Question: I try to display in my app simple 'UIView' by clicking on a 'UIBarButton'. I want to display it from the bottom of the screen with an animation like the one in in Evernote app.
Which class should I use? If anyone has seen simple tutorial, please share it with me.
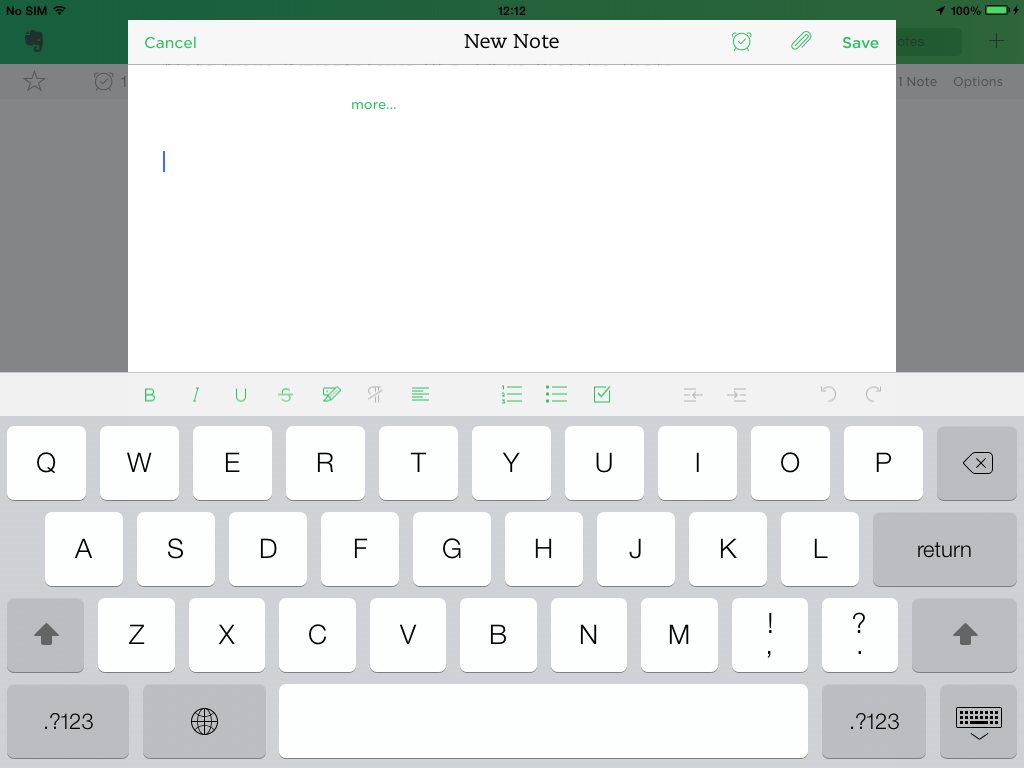
Answer: Make a 'UIView' object. Put all the required 'subView''s in it (the "cancel", "save", "title" yada yada)
Add this view as a subView onto the main viewController at the y coordinate: 'self.view.frame.size.height'
Then, on the 'UIKeyboardDidShowNotification', you can animate it to a different y coordinate by simply changing this 'UIView''s 'origin.y' within the animation block.
see: <URL>